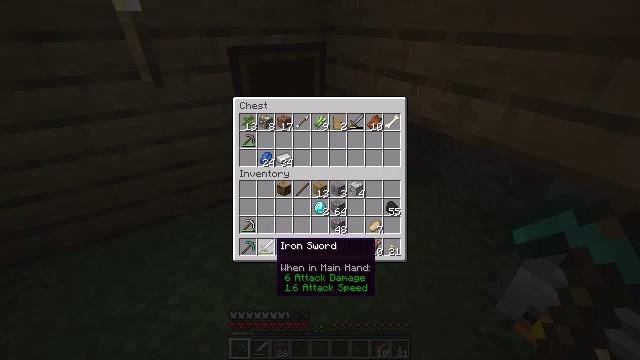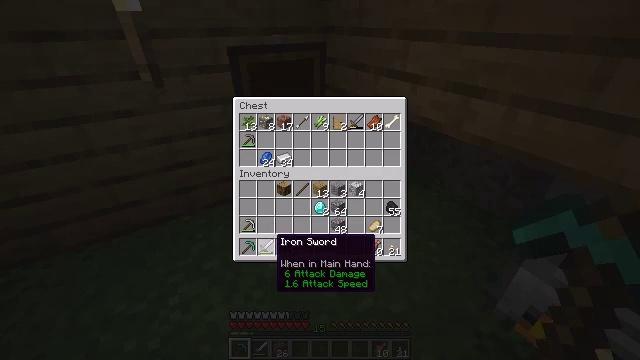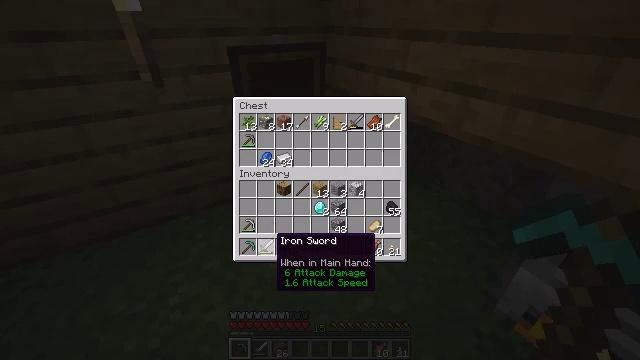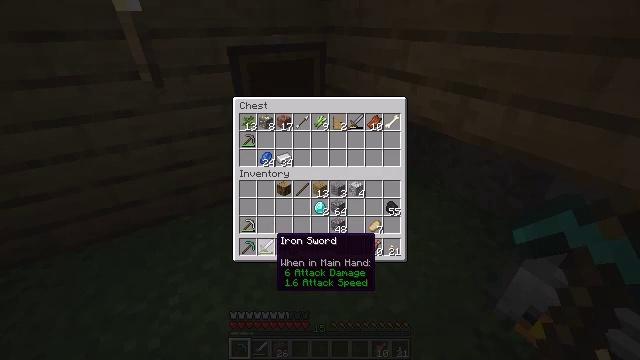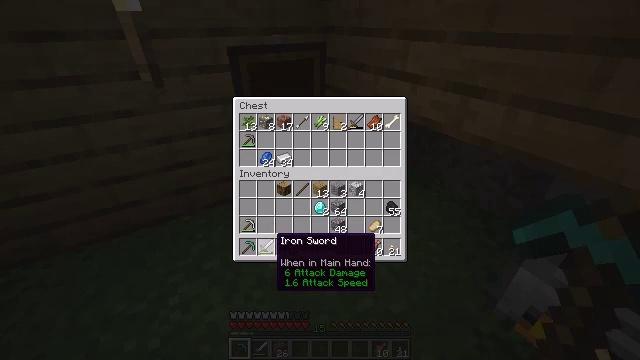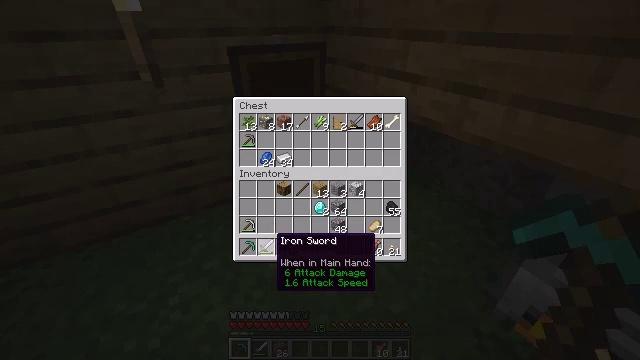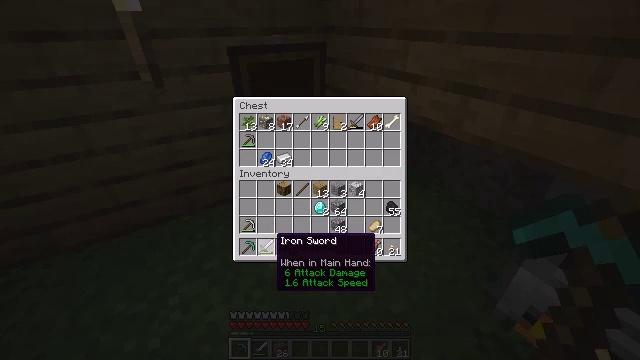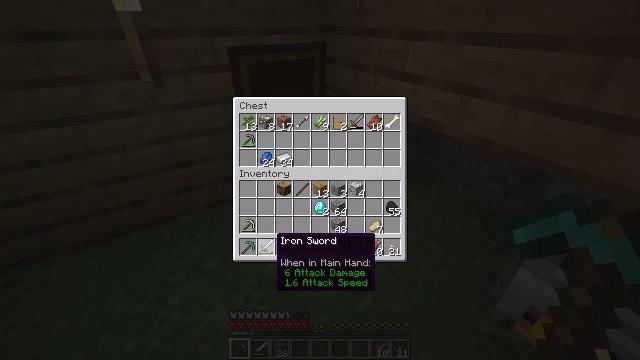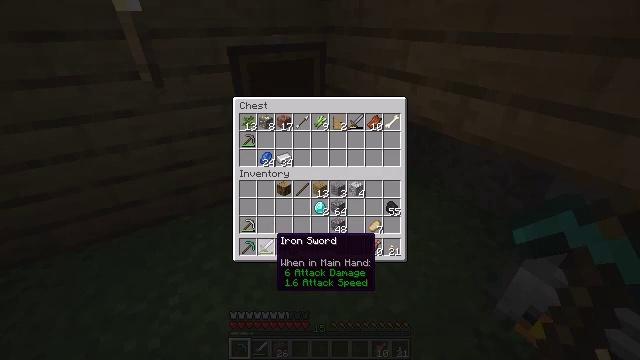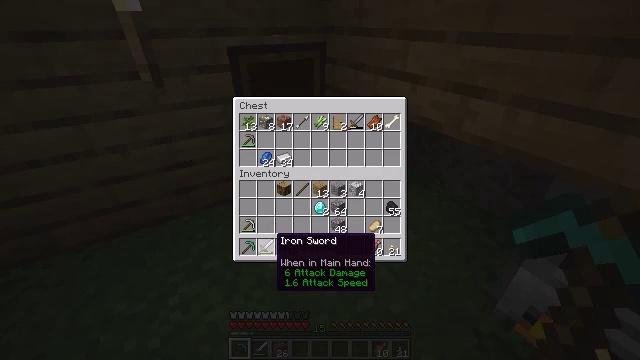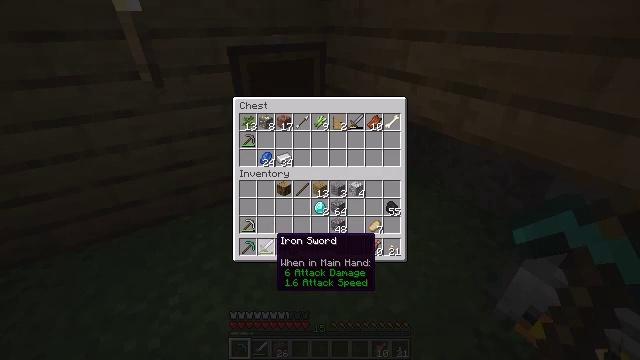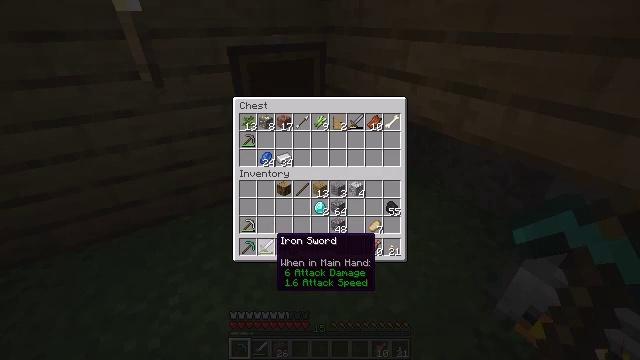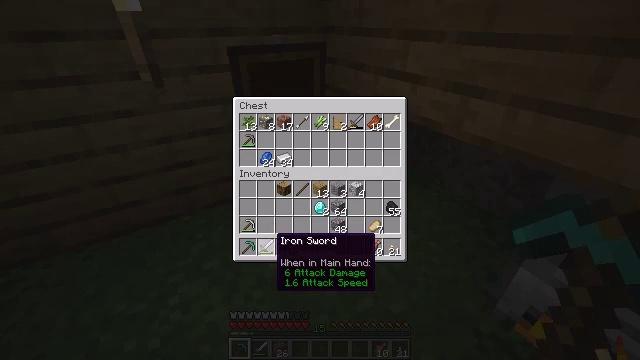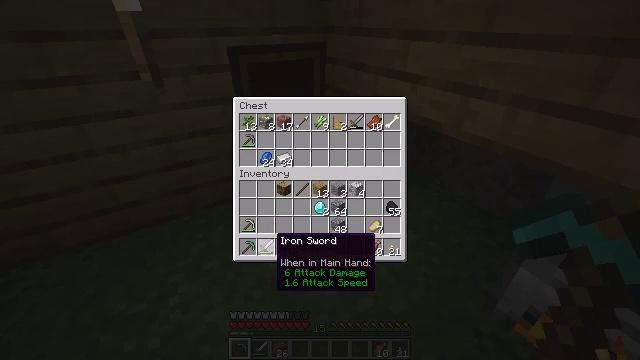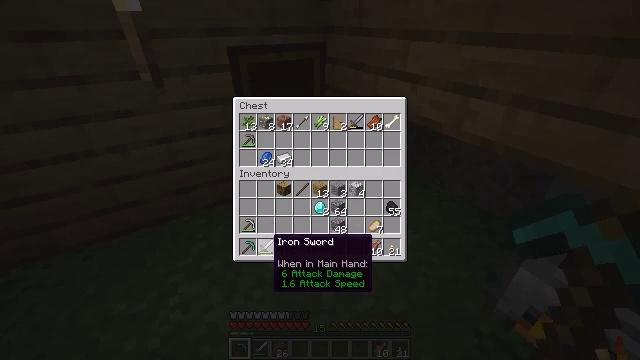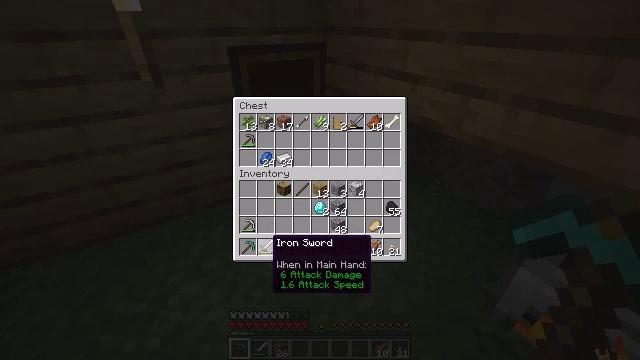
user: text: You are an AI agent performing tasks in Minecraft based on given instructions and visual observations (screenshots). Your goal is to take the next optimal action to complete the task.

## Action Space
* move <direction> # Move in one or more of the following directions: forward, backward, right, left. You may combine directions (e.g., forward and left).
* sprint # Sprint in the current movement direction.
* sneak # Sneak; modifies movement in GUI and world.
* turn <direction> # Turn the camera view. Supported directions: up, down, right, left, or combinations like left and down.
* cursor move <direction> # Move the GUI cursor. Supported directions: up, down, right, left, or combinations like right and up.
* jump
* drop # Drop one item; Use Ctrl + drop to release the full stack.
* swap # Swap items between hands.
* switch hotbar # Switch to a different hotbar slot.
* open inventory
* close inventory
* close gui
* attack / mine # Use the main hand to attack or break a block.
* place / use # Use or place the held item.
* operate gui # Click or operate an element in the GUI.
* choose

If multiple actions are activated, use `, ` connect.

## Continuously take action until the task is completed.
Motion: motion action
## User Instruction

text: Prepare materials to craft a diamond sword.
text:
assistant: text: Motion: no_op
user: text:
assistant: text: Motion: no_op
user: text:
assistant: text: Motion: no_op
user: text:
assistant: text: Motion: no_op
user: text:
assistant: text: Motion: no_op
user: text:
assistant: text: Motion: no_op
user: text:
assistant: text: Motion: no_op
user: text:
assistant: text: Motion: no_op
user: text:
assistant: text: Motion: no_op
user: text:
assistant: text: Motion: no_op
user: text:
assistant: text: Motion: no_op
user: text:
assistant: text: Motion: no_op
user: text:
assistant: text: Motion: no_op
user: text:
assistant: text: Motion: no_op
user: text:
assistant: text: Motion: no_op
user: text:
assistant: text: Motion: no_op
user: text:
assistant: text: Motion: no_op
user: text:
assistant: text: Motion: no_op
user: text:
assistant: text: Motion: no_op
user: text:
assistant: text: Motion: no_op
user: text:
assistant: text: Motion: cursor move right
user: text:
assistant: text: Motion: no_op
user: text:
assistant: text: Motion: no_op
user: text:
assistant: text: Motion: no_op
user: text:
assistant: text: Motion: no_op
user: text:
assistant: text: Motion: no_op
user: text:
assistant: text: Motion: no_op
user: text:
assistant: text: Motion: no_op
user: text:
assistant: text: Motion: no_op
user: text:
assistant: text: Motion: no_op